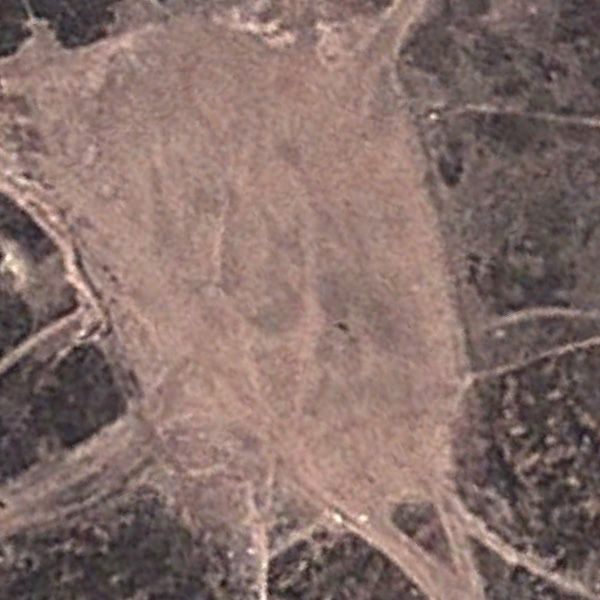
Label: BareLand